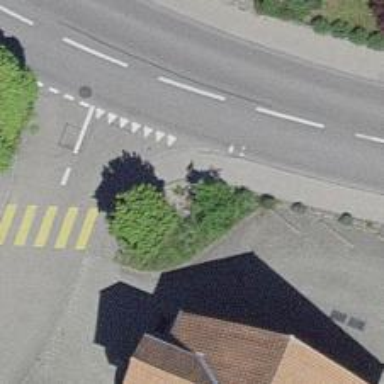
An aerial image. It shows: Bus stop with platform for public transport.